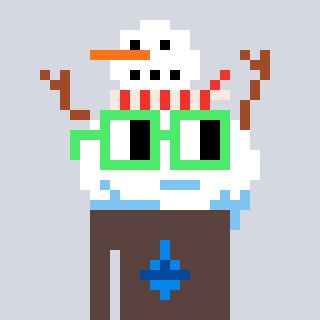
a pixel art character with square light green glasses, a snowman-shaped head and a darkbrown-colored body on a cool background